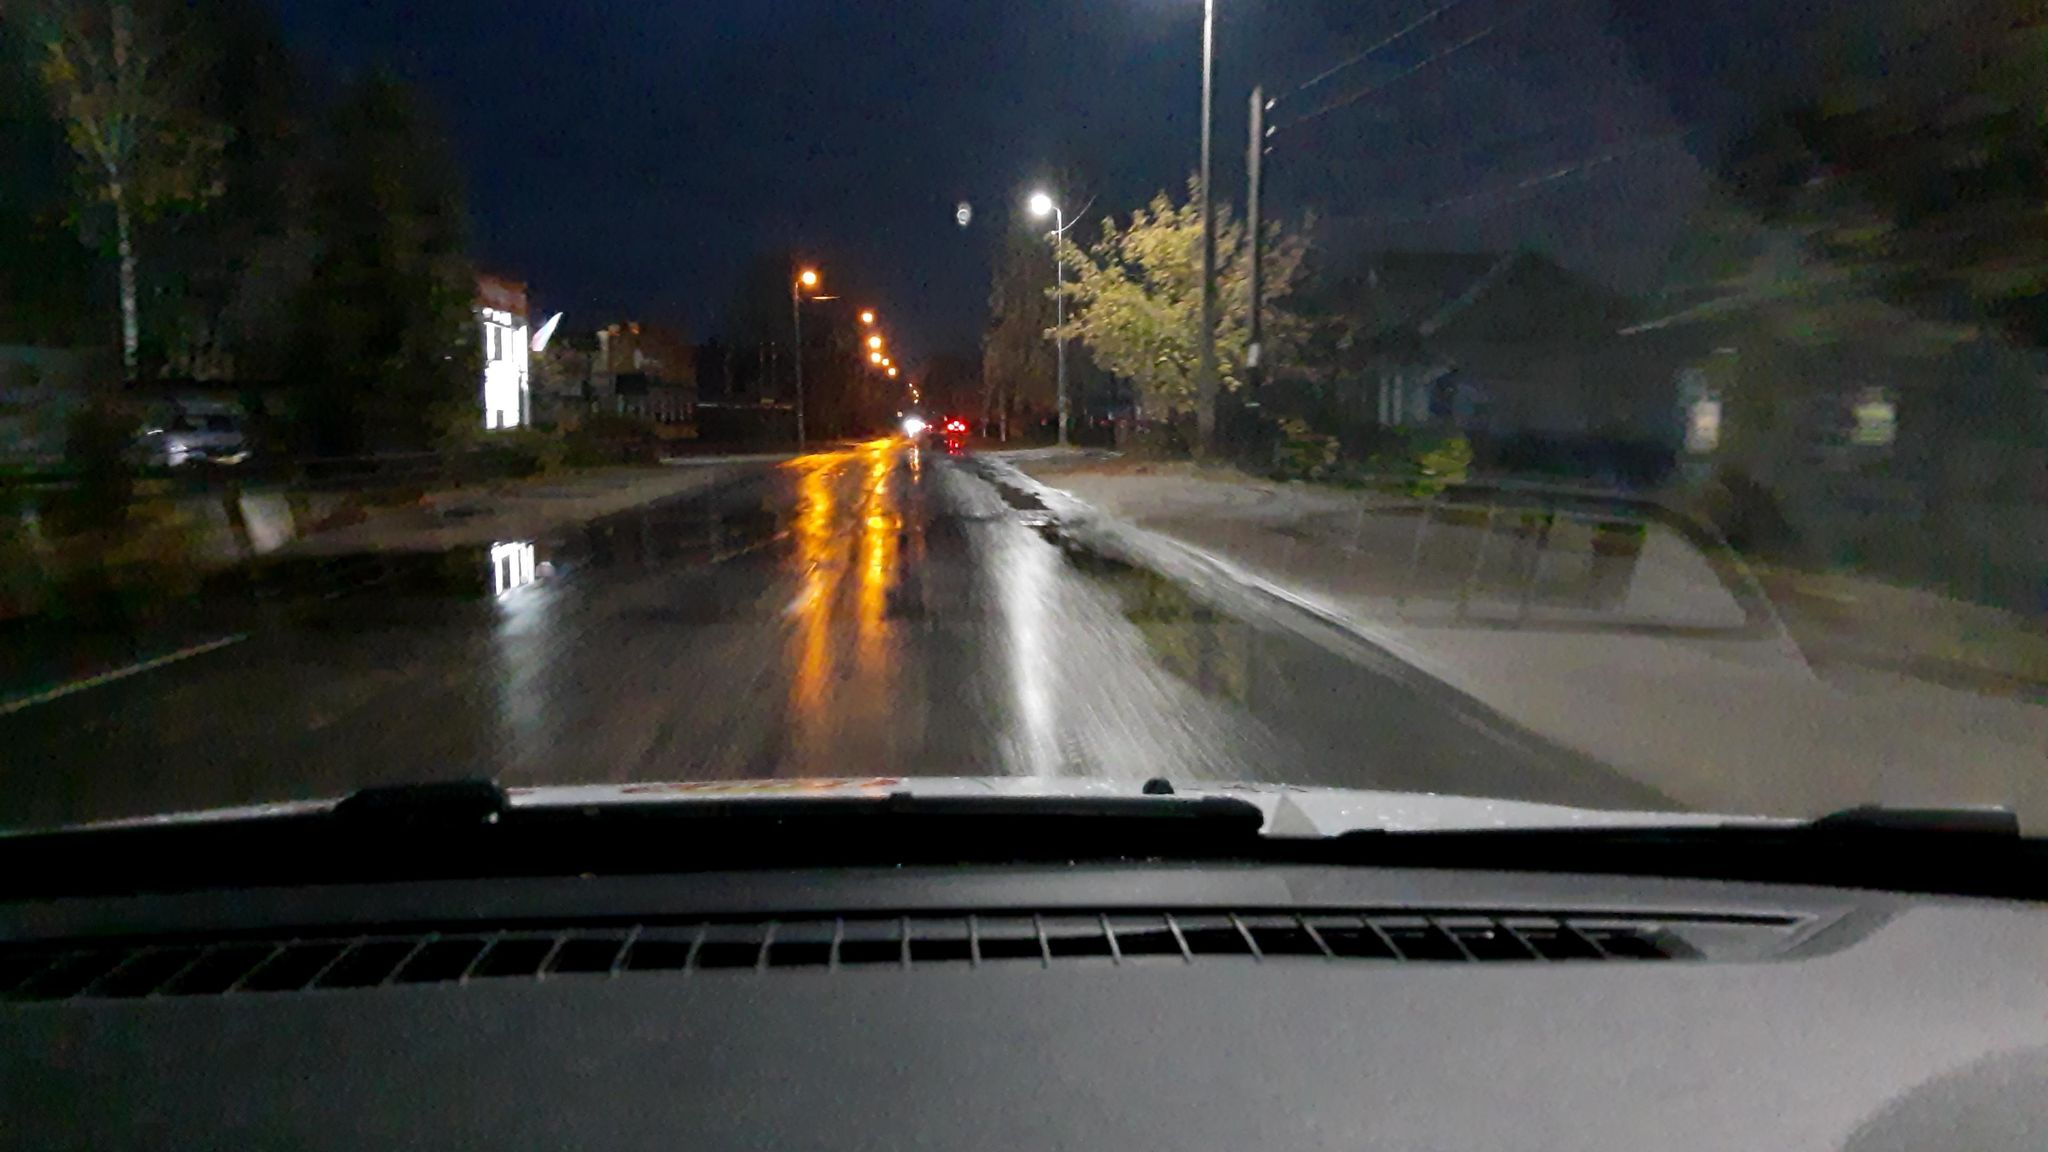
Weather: clear
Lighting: night
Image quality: slightly poor
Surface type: driving surface
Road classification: footway
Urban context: suburban or peri-urban
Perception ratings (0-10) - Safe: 3.66, Lively: 3.09, Beautiful: 3.17, Boring: 3.02, Depressing: 4.04, Wealthy: 3.5